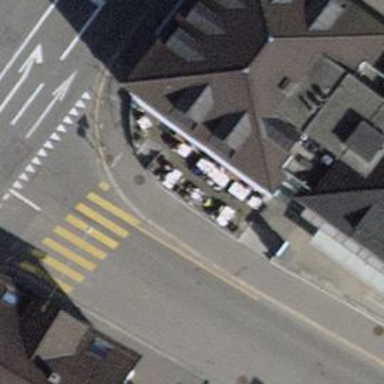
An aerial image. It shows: Kerb barrier.